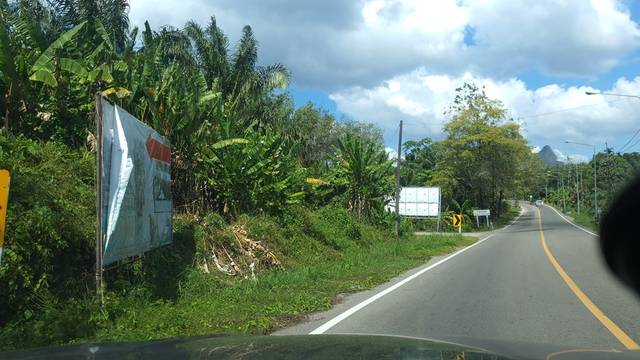
Region: Thailand
Coordinates: 8.407, 98.501